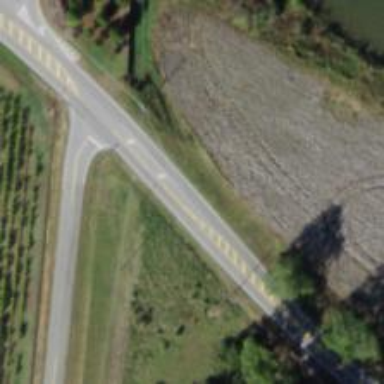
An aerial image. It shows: Secondary road with asphalt surface.